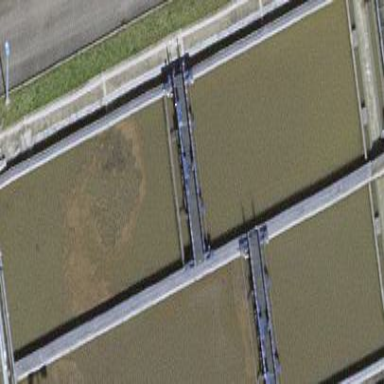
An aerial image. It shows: Body of wastewater.